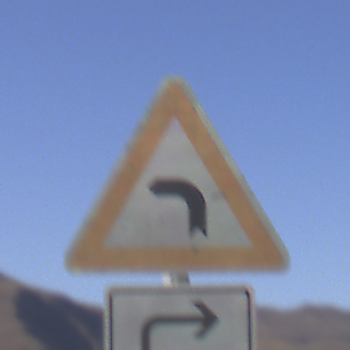
Verkehrszeichen: KurveLinks
Zusatzzeichen unten: RichtungsangabeDurchPfeile5
Umgebung: Outdoor, Nature
Tageszeit: MorningAfternoon
Wetter: Clear
Licht: Natural
Jahreszeit: NotSpecified
Kontrast: HighContrast